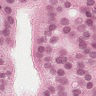
Metastatic tissue present: yes